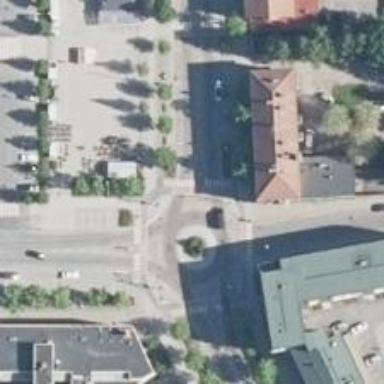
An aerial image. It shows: Uncontrolled crossing with pedestrian island.